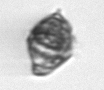
Label: Kryptoperidinium_triquetrum